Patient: sex F, age 77
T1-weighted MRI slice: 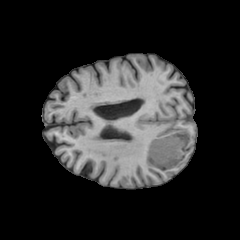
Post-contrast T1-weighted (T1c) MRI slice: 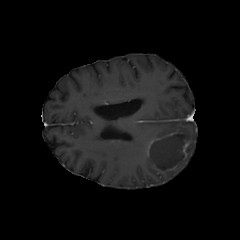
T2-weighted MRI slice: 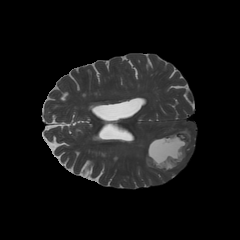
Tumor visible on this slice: yes
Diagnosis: Glioblastoma, IDH-wildtype
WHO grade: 4